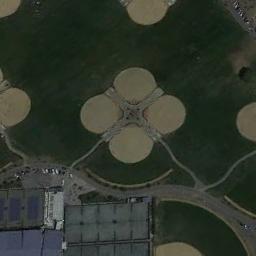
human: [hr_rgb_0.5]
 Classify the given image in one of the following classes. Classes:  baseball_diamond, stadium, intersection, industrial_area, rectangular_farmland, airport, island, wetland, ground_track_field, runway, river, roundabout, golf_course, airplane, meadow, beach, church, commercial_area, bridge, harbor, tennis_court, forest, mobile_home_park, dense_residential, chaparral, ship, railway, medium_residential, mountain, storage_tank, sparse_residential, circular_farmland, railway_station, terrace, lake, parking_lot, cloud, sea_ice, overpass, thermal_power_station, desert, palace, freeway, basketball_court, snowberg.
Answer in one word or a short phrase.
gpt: baseball_diamond